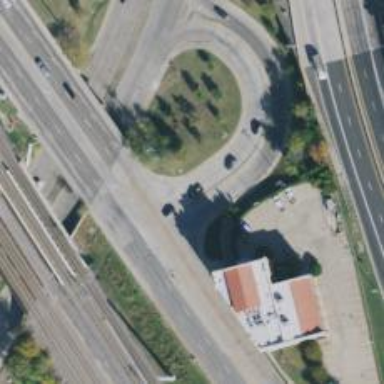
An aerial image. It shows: Primary highway with separate sidewalk.